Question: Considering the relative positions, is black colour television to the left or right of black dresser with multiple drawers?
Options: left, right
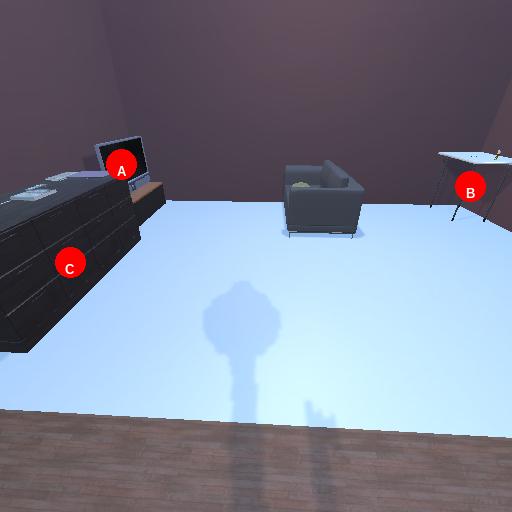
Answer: left